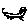
Label: cat